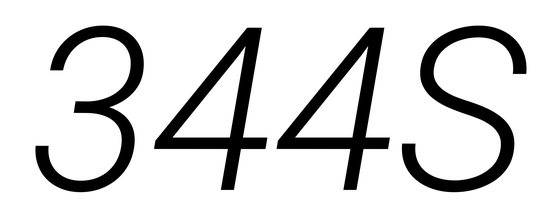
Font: Roboto-Italic_Light_Italic